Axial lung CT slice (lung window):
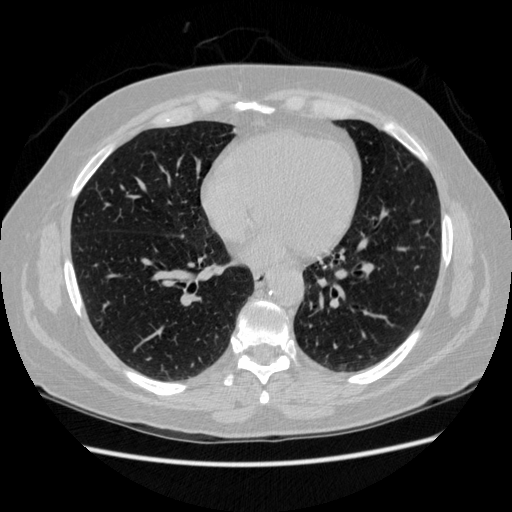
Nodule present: no